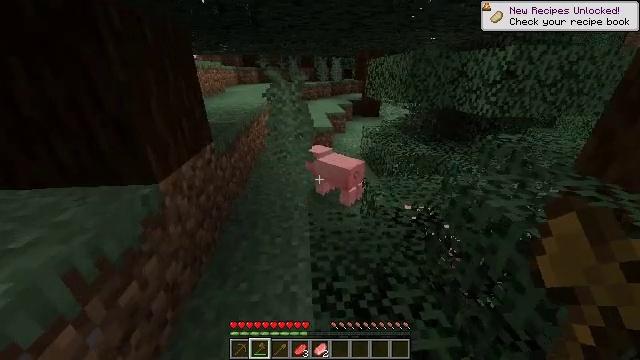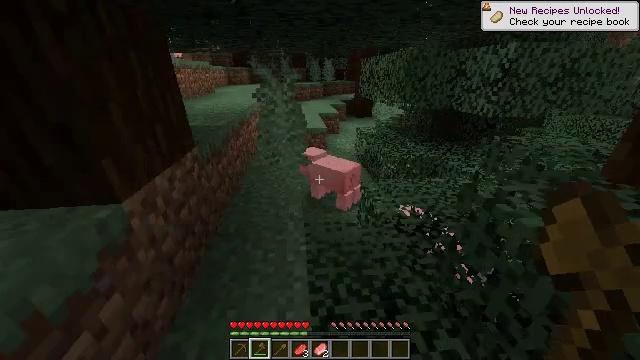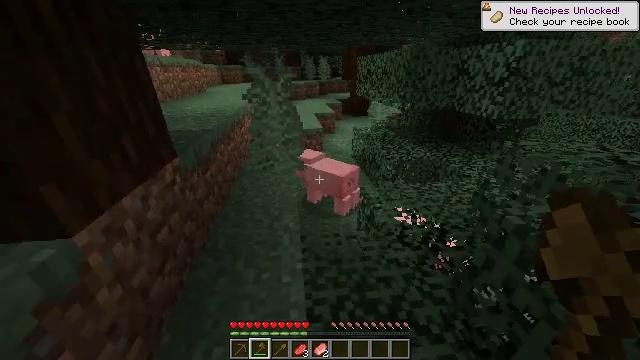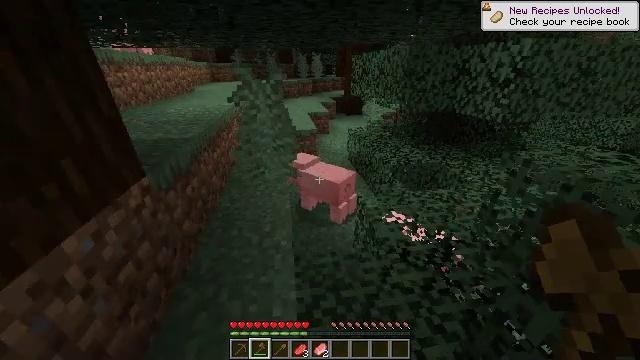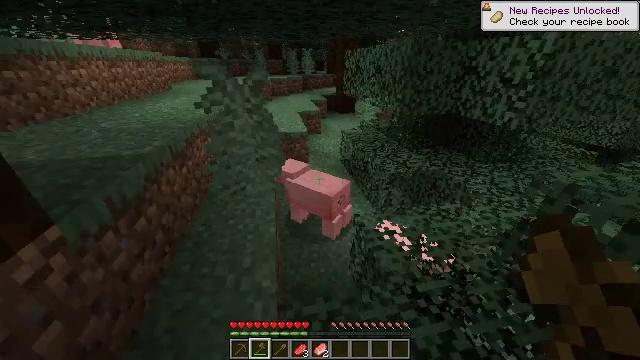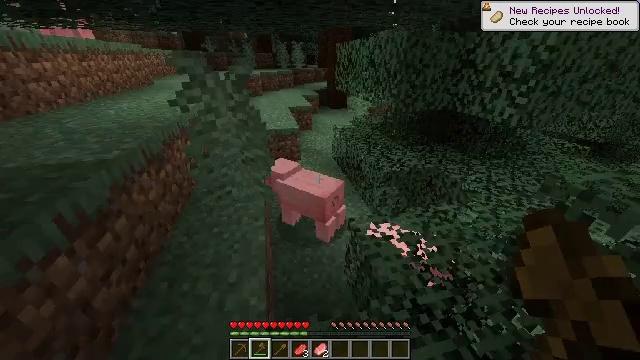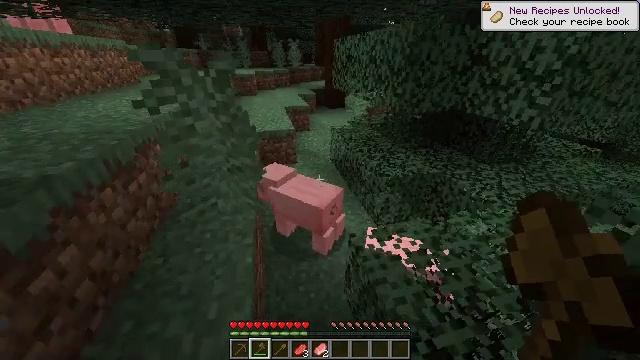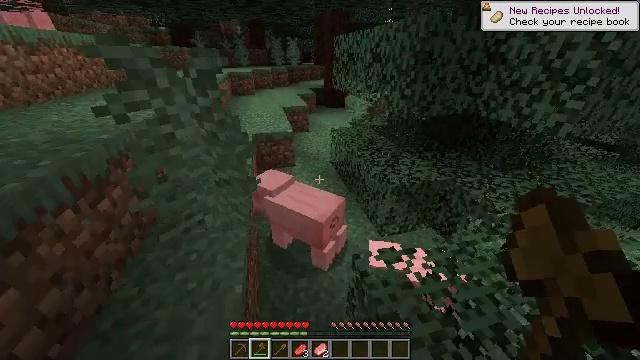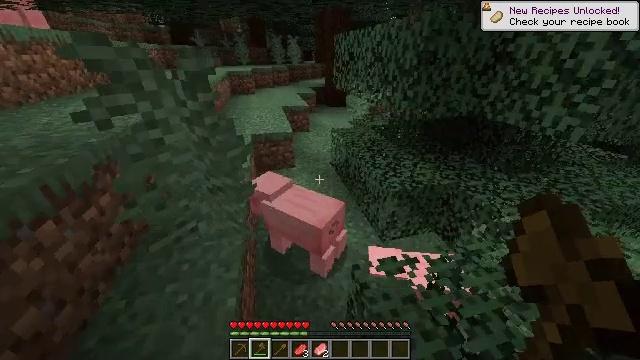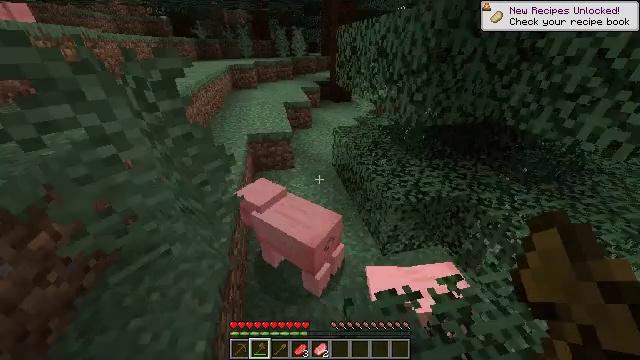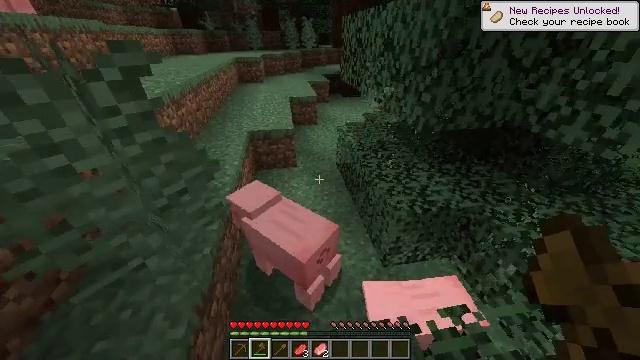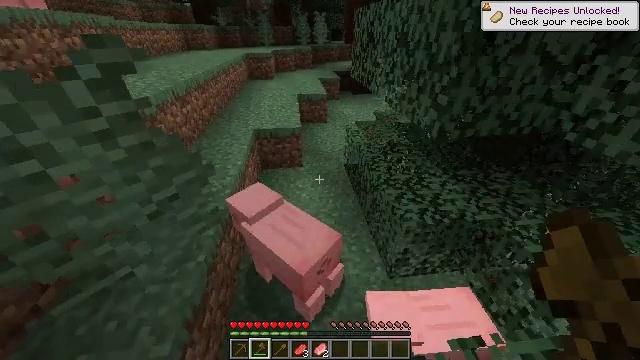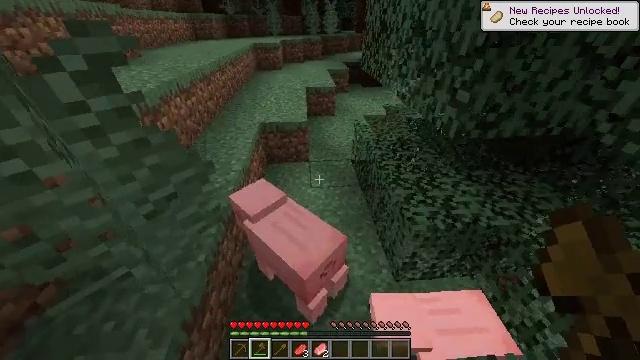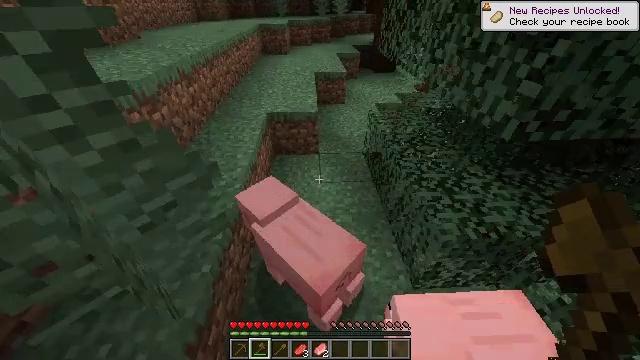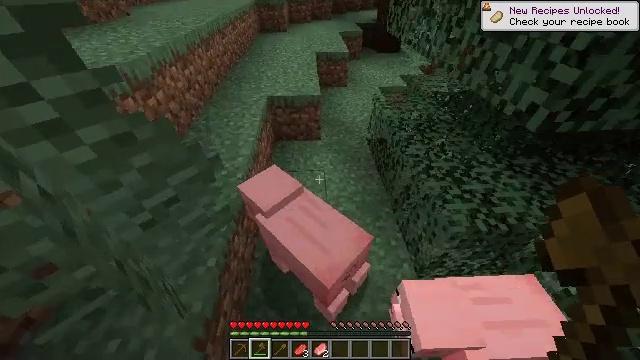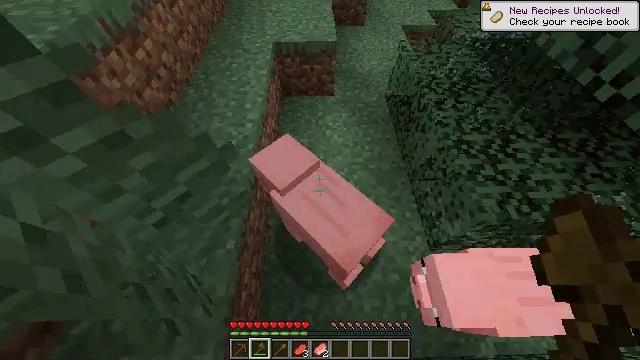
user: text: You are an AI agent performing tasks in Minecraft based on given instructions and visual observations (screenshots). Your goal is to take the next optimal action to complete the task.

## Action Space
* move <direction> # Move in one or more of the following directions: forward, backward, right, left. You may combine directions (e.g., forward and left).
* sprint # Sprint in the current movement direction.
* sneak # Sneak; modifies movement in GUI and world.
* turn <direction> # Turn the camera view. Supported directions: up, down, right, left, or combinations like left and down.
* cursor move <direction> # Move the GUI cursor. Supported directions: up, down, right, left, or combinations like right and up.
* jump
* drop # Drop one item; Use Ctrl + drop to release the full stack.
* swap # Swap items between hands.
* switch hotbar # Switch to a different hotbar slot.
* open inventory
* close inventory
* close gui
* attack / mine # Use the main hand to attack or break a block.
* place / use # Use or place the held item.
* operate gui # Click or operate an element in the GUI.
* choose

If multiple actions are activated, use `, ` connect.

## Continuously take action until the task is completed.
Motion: motion action
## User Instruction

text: Collect the large fern.
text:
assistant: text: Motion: move forward, sprint, turn right
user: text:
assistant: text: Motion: move forward, sprint, turn right
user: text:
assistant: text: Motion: move forward, sprint, turn right
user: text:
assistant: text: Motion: move forward, sprint, turn right
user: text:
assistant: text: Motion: move forward, sprint, turn right and down
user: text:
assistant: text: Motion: move forward, sprint
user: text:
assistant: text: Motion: move forward, sprint
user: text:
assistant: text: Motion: move forward and move right, sprint
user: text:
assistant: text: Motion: move forward and move right, sprint, turn left and down
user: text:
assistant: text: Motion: move forward and move right, sprint, turn left and down
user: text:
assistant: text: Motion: move forward, sprint, turn left
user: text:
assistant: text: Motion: move forward and move left, sprint, turn left and down
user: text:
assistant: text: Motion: move forward and move left, sprint, turn left and down
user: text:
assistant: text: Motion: move forward and move left, sprint, turn down
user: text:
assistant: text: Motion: move forward, turn left and down
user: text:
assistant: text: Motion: turn left and down
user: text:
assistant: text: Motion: turn down
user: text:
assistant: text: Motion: no_op
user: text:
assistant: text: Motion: no_op
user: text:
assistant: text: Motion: no_op
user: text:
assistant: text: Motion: turn right, jump
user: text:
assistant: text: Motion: turn right and down, jump
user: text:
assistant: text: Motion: turn right and down, jump
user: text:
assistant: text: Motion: turn right and down
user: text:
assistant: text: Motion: turn right and down
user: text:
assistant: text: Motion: turn right and down
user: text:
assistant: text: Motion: turn right
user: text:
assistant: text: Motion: turn right and up
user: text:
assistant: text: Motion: turn right and up
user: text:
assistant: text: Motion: turn left and up